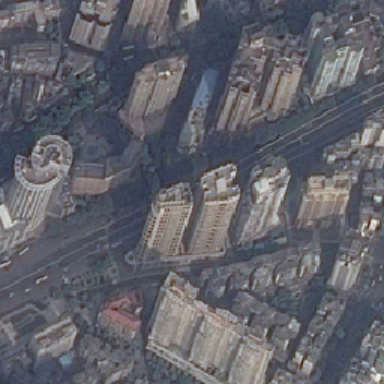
The advertisement extended to the main road and cars passed by .